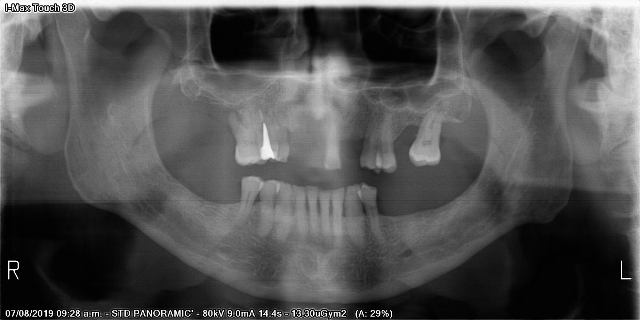
adult